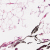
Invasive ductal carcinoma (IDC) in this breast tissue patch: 0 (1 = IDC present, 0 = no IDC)